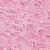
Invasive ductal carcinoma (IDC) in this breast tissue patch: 0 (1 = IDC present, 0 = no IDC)